Question: I am trying to generate a Code128 barcode using Zxing:
'''
try {
int width = (int) (barcode.getWidth() * 0.95f);
int height = (int) (width * 0.2f);
BitMatrix bitMatrix = writer.encode(code.number, BarcodeFormat.CODE_128, width, height);
Bitmap bitmap = Bitmap.createBitmap(width, height, Bitmap.Config.ARGB_8888);
for (int i = 0; i < width; i++) {
for (int j = 0; j < height; j++) {
bitmap.setPixel(i, j, bitMatrix.get(i, j) ? Color.BLACK : Color.WHITE);
}
}
barcode.setImageBitmap(bitmap);
} catch (WriterException e) {
e.printStackTrace();
}
'''
Where 'barcode' is an 'ImageView', whose width is set to 'match_parent' (with 5dp margin) and height is 'wrap_content'. The image I am generating has an aspect ratio of 5:1, and I expected the black stripes to appear in the very beginning of the image, and finish at the very end.
This is what happens, though:

The 'ImageView' has the green background (note that the image width is 95% of the 'ImageView' width), and the white part belongs to the image. As you can see, there's a huge white area, maybe 40% of the image.
The question is why does the stripes not fill the full (or most of the) width I specified on the 'writer.encode()' method? How can I force this to happen?
Update:
Using different values for the scale type, I noticed that the white margin is present only on the sides of the barcode, and never above or below it.
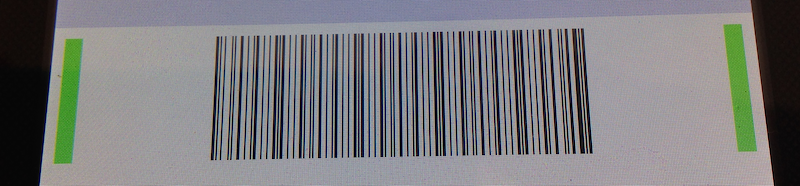
Answer: This is not the most generic answer, but that's how I solved it:
My code uses Code128 standard, where each symbol is a combination of 11 stripes (either black or white. The code also has a fixed length, 20 characters. So I forced the 'writer' to encode using a width of '20 * 11' pixels. That did work, the the quiet zone around the code was minimal.
For the scaling purpose, however, that width was not good enough. Depending on the screen, the image would not be scaled in a good way, distorting the stripes in a non-even way, making the code unreadable. Then I choose to oversample the image, using this time '20 * 11 * 4' pixels. The results were much better, because now the image is being scaled down, and not up as before.
The oversample factor may vary depending on the dimension you need to display, but if you're in a similar situation, with fixed length of the barcode and each symbol, this is an easy way to get a nice barcode with minimal quiet zone and does not involve any further image processing.